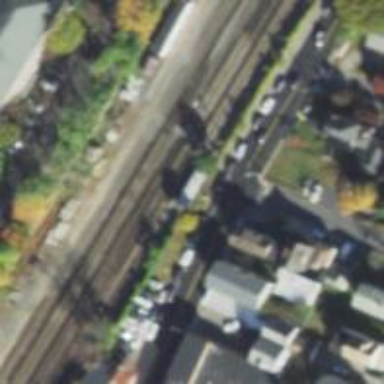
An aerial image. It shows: Outdoor signal box located near the railway.